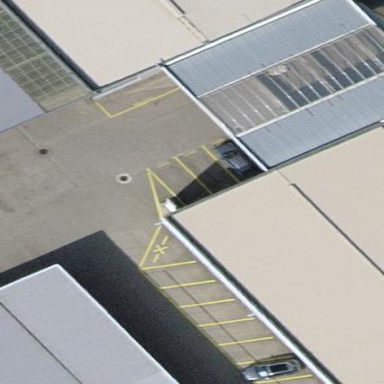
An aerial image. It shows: View of roof of building.